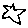
Label: star